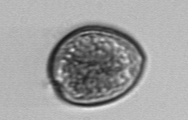
Label: Prorocentrum